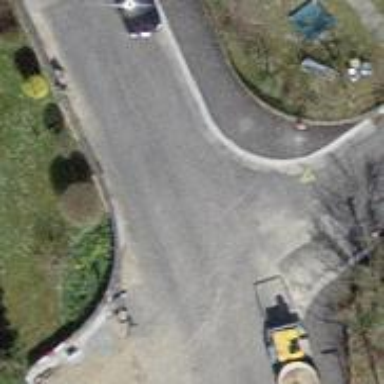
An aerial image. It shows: Residential road with opposite cycleway.